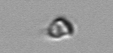
Label: nanoplankton_mix